Question: I want to create a 'ListView' with the last row showing a 'TabHost' with two tabs. I would like to load another 'ListView' for each tab. For this, I've created three XML files.
The main.xml is where I'm loading the initial list. The mainlistdata.xml is how each row of the list is presented. And the last xml is tabslayout.xml. This layout is used for the last row on the main listview. It will load the tabhost. <URL> with all the xml:
My main class is this:
'''
public class MainActivity extends Activity {
ArrayList<testData> myData = new ArrayList<testData>();
ListView listContent;
TestAdapter dataAdapter;
@Override
protected void onCreate(Bundle savedInstanceState) {
super.onCreate(savedInstanceState);
setContentView(R.layout.main);
String[] aString = { "a", "b", "c", "d", "e", "f", "g", "h", "i", "j", "k", "l", "m", "n", "o", "p", "q", "r", "s", "t", "u", "v", "w", "x", "y", "z" };
for (int i = 0; i < aString.length; i++) {
myData.add(new testData(i, aString[i]));
}
listContent = (ListView) findViewById(R.id.mainlist);
dataAdapter = new TestAdapter(this, myData,1);
listContent.setAdapter(dataAdapter);
}
}
'''
And this is the class that loads the content on the listviews and where I set the tabhost:
'''
public class TestAdapter extends ArrayAdapter<testData> {
private Context context;
private ArrayList<testData> data;
private ListView listContent,listContent2;
public TabHost tabs;
TestAdapter dataAdapter;
private int choice;
public TestAdapter(Context context, ArrayList<testData> data, int choice) {
super(context, R.layout.mainlistdata, data);
this.context = context;
this.data = data;
this.choice = choice;
}
@Override
public View getView(int position, View convertView, ViewGroup parent) {
LayoutInflater inflater = (LayoutInflater) context.getSystemService(Context.LAYOUT_INFLATER_SERVICE);
View rowView;
if (choice == 1) {
if (position == data.size()-1) {
rowView = inflater.inflate(R.layout.tabslayout, parent, false);
TextView first = (TextView) rowView.findViewById(R.id.dataTitle);
TextView second = (TextView) rowView.findViewById(R.id.dataValue);
TextView third = (TextView) rowView.findViewById(R.id.dataValueString);
first.setText("Item " + data.get(position).getIntValue());
second.setText(String.valueOf(data.get(position).getIntValue()));
third.setText(data.get(position).getStringValue());
tabs = (TabHost) rowView.findViewById(android.R.id.tabhost);
tabs.setup();
TabSpec tab1 = tabs.newTabSpec("Tab 1");
TabSpec tab2 = tabs.newTabSpec("Tab 2");
tab1.setContent(R.id.tabOne);
tab2.setContent(R.id.tabTwo);
tab1.setIndicator("One");
tab2.setIndicator("two");
tabs.addTab(tab1);
tabs.addTab(tab2);
tabs.setup();
listContent = (ListView) rowView.findViewById(R.id.listOne);
dataAdapter = new TestAdapter(context, data,2);
listContent.setAdapter(dataAdapter);
listContent2 = (ListView) rowView.findViewById(R.id.listTwo);
dataAdapter = new TestAdapter(context, data,3);
listContent2.setAdapter(dataAdapter);
} else {
rowView = inflater.inflate(R.layout.mainlistdata, parent, false);
TextView first = (TextView) rowView.findViewById(R.id.dataTitle);
TextView second = (TextView) rowView.findViewById(R.id.dataValue);
TextView third = (TextView) rowView.findViewById(R.id.dataValueString);
first.setText("Item " + data.get(position).getIntValue());
second.setText(String.valueOf(data.get(position).getIntValue()));
third.setText(data.get(position).getStringValue());
}
} else if (choice == 2) {
rowView = inflater.inflate(R.layout.mainlistdata, parent, false);
TextView first = (TextView) rowView.findViewById(R.id.dataTitle);
TextView second = (TextView) rowView.findViewById(R.id.dataValue);
TextView third = (TextView) rowView.findViewById(R.id.dataValueString);
first.setText("Item tab1 " + data.get(position).getIntValue());
second.setText(String.valueOf(data.get(position).getIntValue()));
third.setText(data.get(position).getStringValue());
} else {
rowView = inflater.inflate(R.layout.mainlistdata, parent, false);
TextView first = (TextView) rowView.findViewById(R.id.dataTitle);
TextView second = (TextView) rowView.findViewById(R.id.dataValue);
TextView third = (TextView) rowView.findViewById(R.id.dataValueString);
first.setText("Item tab2 " + data.get(position).getIntValue());
second.setText(String.valueOf(data.get(position).getIntValue()));
third.setText(data.get(position).getStringValue());
}
return rowView;
}
}
'''
As you can see on the next image, I'm loading the data and then I'm loading the tabs. The problem is that each tab is only loading the first row of the data. Any idea How can I solve this?

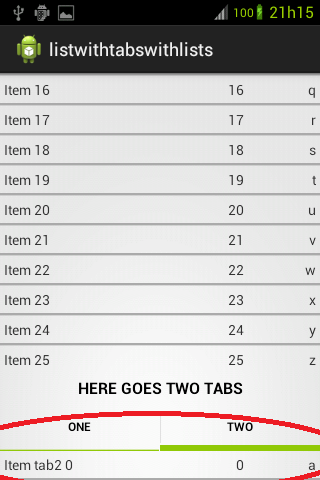
Answer: As Sherif elKhatib already said in his comment having a 'ListView' in another 'ListView' should be avoided. The solution for your problems is using a single 'ListView' along with different row types to give the illusion of having tabs in the 'ListView' containing other 'ListViews', all handled by a custom adapter. Based on your example, you would have four row types:
- - - 'ListViews'
To implement these row types you would need to use the 'getItemViewType()' and 'getViewTypeCount()' method of an adapter:
'''
// different row types
private static final int NORMAL_ROW = 0;
private static final int TAB_ROW = 1;
private static final int TAB1_TYPE = 2;
private static final int TAB2_TYPE = 3;
@Override
public int getItemViewType(int position) {
if (position < mData.size()) {
// we are in the initial list's range so it's a normal row
return NORMAL_ROW;
} else if (position == mData.size()) {
// we are at the tab level, so it's a tab row
return TAB_ROW;
} else {
// based on the current selected tab(0 by default) we have
// either a tab 1 row type or tab 2 row type
return mCurrentSelectedTab == 0 ? TAB1_TYPE : TAB2_TYPE;
}
}
@Override
public int getViewTypeCount() {
// if your list-tabs need different row types then you'll need to
// make the calculations here and update appropriately
return 4;
}
'''
In the 'getView()' you would inflate the proper layout(your layouts) based on those row layout types and also set the data. The adapter will also need to handle the user selecting a tab to use 'notifyDataSetChanged()' and update the 'ListView' with the proper row type(and data) for the tab part of it.
You can see the <URL>, it should be quite easy to understand.